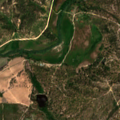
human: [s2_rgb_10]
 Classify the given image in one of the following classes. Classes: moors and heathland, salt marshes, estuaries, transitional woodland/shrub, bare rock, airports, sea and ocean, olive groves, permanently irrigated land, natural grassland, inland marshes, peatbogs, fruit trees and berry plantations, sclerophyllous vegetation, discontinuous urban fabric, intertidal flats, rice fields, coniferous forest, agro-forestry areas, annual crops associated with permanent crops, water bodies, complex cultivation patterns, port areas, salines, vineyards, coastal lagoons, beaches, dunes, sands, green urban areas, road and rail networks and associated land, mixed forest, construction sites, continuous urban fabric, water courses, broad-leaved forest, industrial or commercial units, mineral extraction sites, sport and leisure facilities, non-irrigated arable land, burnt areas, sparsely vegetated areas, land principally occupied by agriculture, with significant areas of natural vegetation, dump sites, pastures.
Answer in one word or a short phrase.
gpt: permanently irrigated land, pastures, broad-leaved forest